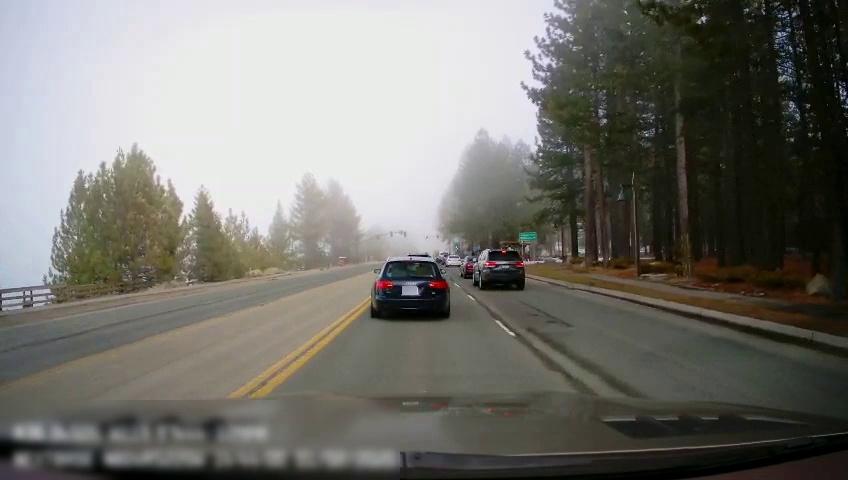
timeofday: Day
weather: Sunny
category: Drivable Space
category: Vehicles | Car
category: Vehicles | SUV
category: Vehicles | Car
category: Vehicles | Car
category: Lanes | Opposite Lane
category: Lanes | Current Lane
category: Lanes | Current Lane
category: Traffic | Signs